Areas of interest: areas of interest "Transportation stations"
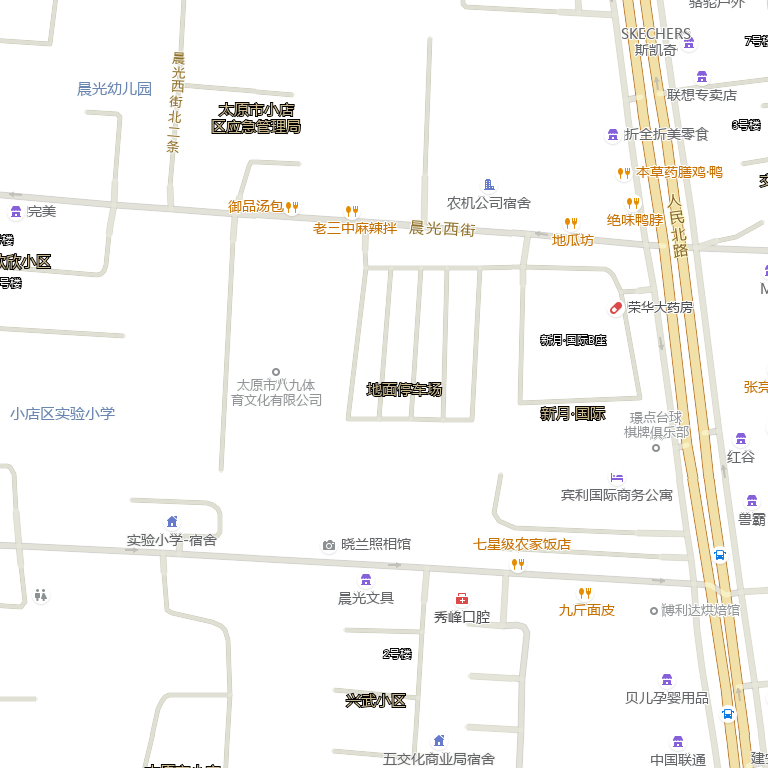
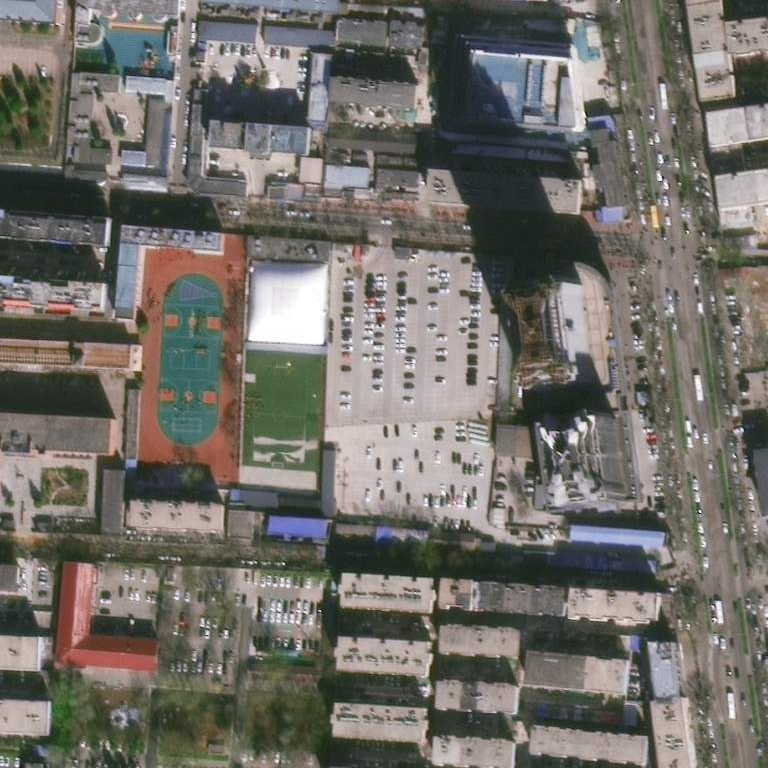